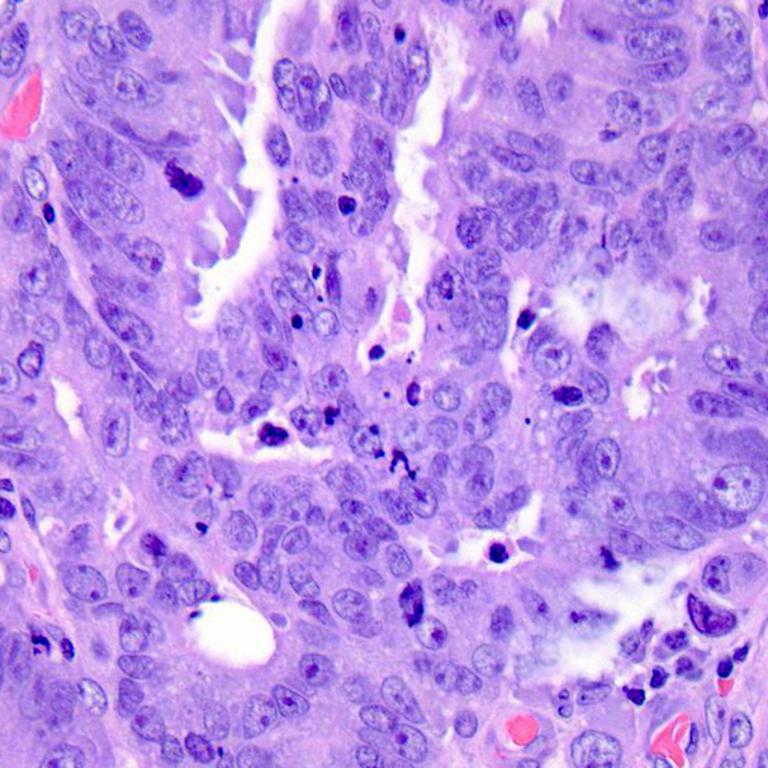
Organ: colon
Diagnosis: adenocarcinomas